Question: I am trying to create a script that would compare and get the higher value from current row versus the value resulted from the same comparison of the previous row.

For example:
1. Row 2 Column 'Given' > Row 5 Column 'Result'. Therefore, Row 2 Column 'Result' gets the same value in Row 2 Column 'Given'
2. Row 3 Column 'Given' < Row 2 Column 'Result'. Therefore, we will retain the value in Row 2 Column 'Result'. Same Thing with Row 4
3. Rpw 5 Column 'Given' is now > Row 4 Column 'Result'. Therefore we will get the value in Row 5 Column.
My problem is it needs to be referenced on the same field that is yet to be created. Do you know any steps on how to attack this problem? Thank you!
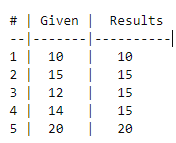
Answer: It seems that you are looking for something like this:
'''
DECLARE @DataSource TABLE
(
[RowID] INT
,[given] INT
);
INSERT INTO @DataSource ([RowID], [given])
VALUES (1, 10)
,(2, 15)
,(3, 12)
,(4, 14)
,(5, 20);
SELECT [given]
,MAX([given]) OVER (ORDER BY [RowID])
FROM @DataSource;
'''
<URL>
You can check the <URL> clause as you may need to use 'PARTITION BY' or 'ROWS BETWEEN' in your real case.